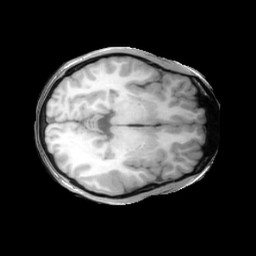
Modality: T1w
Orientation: axial
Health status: ill
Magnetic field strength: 3 T